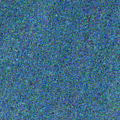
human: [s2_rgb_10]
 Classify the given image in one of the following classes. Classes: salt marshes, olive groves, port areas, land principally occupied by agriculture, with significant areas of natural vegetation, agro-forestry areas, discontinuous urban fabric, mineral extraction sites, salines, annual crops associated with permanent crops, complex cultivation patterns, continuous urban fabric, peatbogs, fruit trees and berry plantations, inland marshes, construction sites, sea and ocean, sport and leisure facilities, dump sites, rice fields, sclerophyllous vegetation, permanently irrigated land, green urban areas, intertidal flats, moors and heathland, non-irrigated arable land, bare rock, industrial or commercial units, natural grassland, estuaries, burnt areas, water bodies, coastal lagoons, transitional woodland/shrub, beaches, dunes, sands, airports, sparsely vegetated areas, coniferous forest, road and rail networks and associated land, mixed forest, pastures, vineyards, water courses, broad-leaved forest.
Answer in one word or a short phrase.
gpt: water bodies